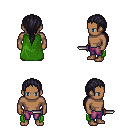
a pixel art fantasy rpg character, male body template, human, dark skin, green cape, magenta pants, raven ponytail hairstyle, dagger, four views (front, back, left, right), 2x2 character sprite sheet, small pixel art, hard edges, no anti-aliasing